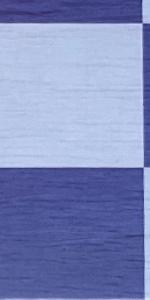
Label: Empty